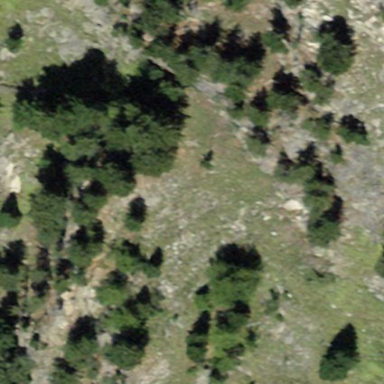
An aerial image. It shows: Forest area.